Current action and preconditions to check: path_clear

Your task: For each precondition in the list above, predict whether it will hold at this action.

Consider the current scene as observed from the mobile robot's camera, and analyze the predicted future states of all dynamic agents (e.g., people, animals, vehicles, or any moving entities) within the NEXT SECOND.

IMPORTANT: Only answer "very likely" if you are absolutely certain—based on strong, clear evidence—that a dynamic agent will violate the precondition in the predicted future state. Do NOT answer "very likely" for unlikely, ambiguous, or low-probability risks.

Ask yourself for each precondition: Is there a high probability, with clear and convincing evidence, that the predicted future states of any dynamic agent will interfere with the predicted future state of the currently executing action within the NEXT SECOND, causing that precondition to fail?

Assess the risk level based on these predictions. Use "likely" or "very likely" if motions create a clear risk of interference.

Use "neutral" or "improbable" if agents are nearby but their predicted paths are clearly diverging or non-conflicting.

Failure Risk Categories: "very improbable", "improbable", "neutral", "likely", "very likely"

Answer Format: Output ONLY the probability_of_failure value from these categories: "very improbable", "improbable", "neutral", "likely", "very likely"

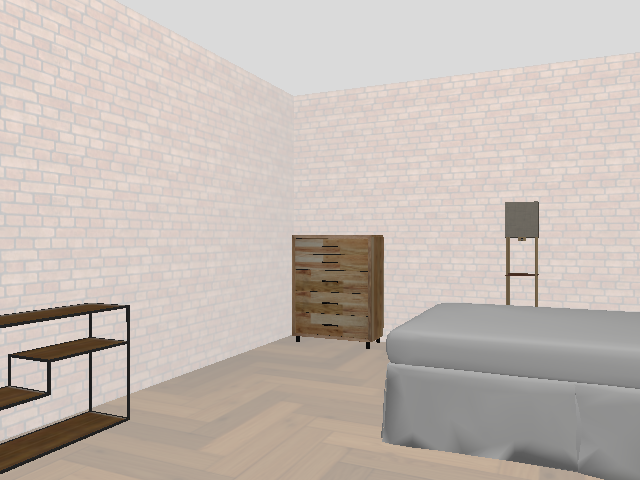

Answer: very improbable